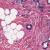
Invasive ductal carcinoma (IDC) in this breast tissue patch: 0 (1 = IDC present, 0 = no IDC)